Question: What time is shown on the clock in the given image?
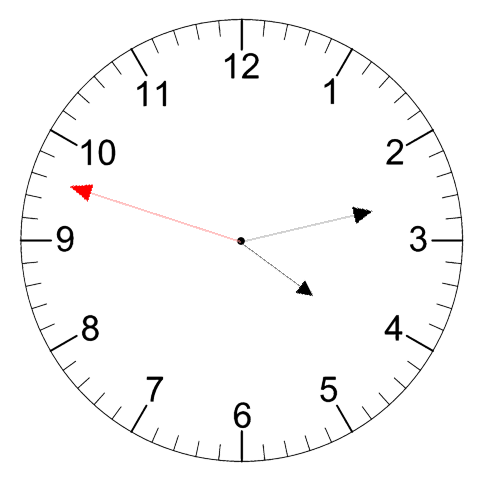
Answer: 04:12:48